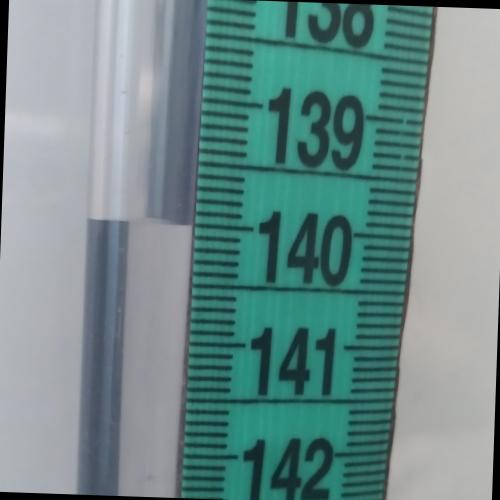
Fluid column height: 140.0 cm